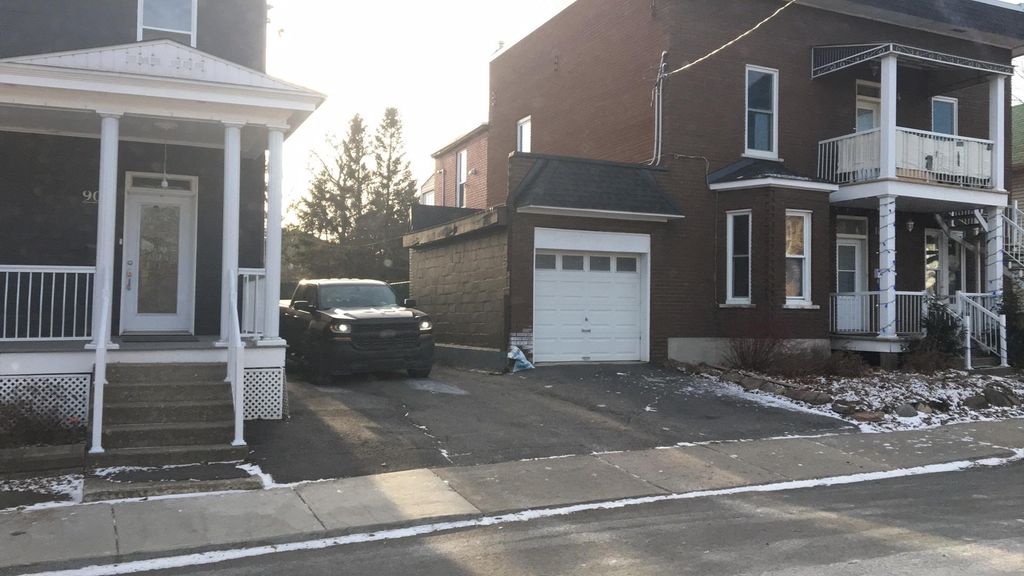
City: montreal